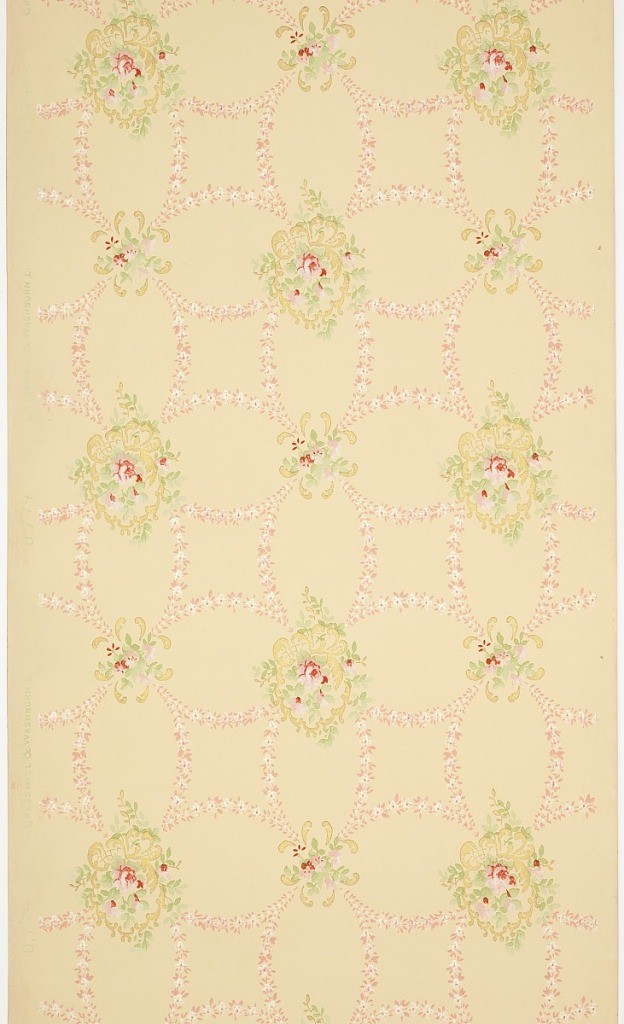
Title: Ceiling paper
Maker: Cresswell & Washburn Ltd, Philadelphia, Pennsylvania, 1880 - 1900
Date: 1905–1915
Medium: Machine-printed paper, liquid mica
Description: On gray ground, treillage composed of rinceaux of white and pink flowers; floral motifs in gold, pink and white at interstices.